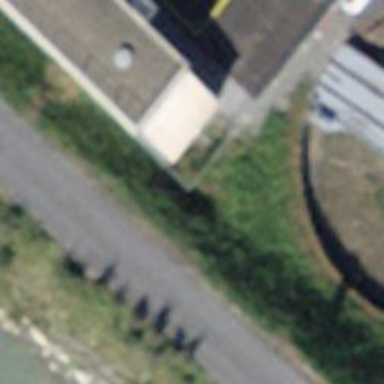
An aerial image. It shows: Bollard barrier.